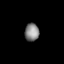
Tissue: lung
Cell type: Endothelial cells
Senescence score: 0.6475
Nuclear area (px): 250
Mean DAPI intensity: 131.904